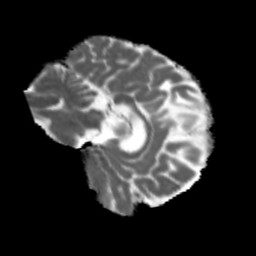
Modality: MD
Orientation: sagittal
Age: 42
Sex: male
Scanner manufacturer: siemens
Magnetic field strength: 3 T
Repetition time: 5.47 s
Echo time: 0.0854 s